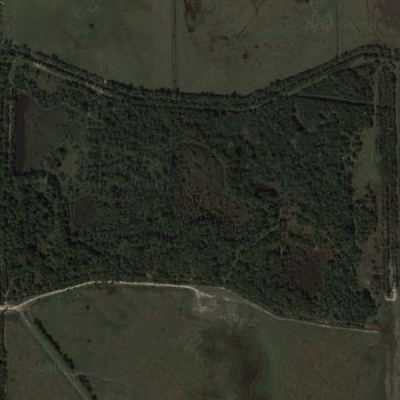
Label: Forest